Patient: sex M, age 60
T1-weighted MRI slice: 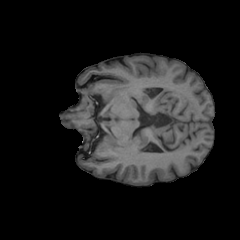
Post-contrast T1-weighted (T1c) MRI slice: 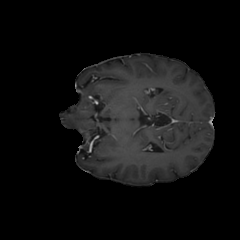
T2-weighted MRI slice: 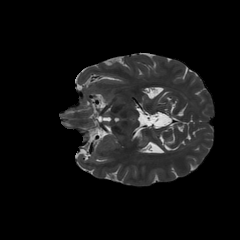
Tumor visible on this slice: no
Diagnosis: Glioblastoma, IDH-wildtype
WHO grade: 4